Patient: sex M, age 43
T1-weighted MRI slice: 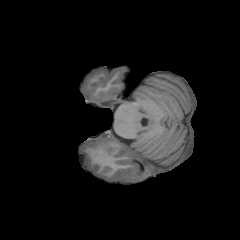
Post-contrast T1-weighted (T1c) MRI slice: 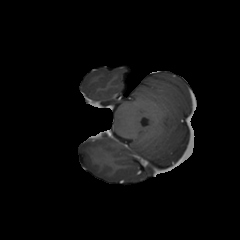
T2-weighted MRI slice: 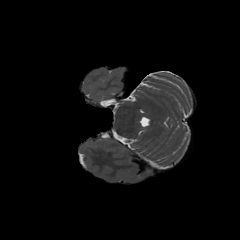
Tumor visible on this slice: no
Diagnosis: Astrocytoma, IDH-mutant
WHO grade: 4